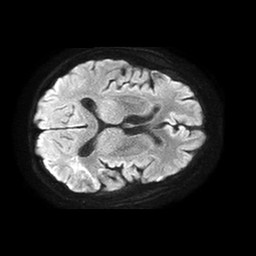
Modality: TRACE
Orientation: axial
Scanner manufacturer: philips
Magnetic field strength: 1.5 T
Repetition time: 4.6 s
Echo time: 0.08631 s